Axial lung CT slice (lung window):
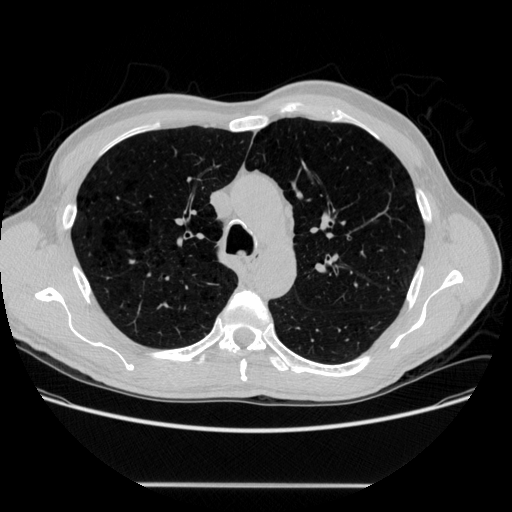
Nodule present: no